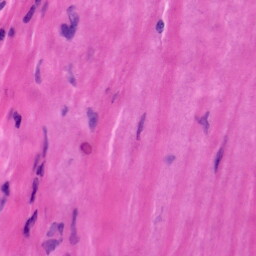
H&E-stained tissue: Tonsil